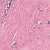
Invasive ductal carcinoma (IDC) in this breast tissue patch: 0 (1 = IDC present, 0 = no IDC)